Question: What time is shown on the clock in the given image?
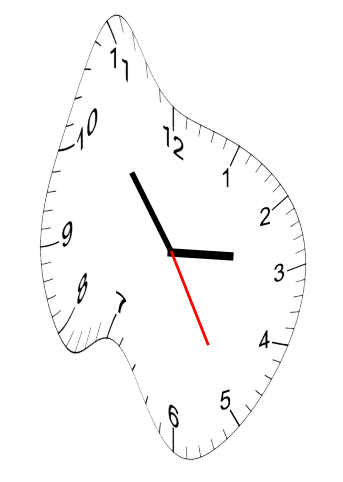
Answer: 02:53:25